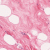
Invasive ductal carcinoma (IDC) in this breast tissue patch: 0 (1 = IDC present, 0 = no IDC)